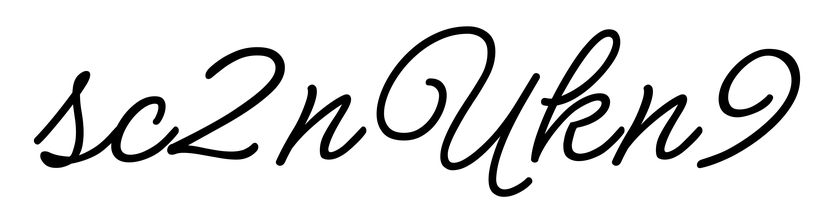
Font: MeowScript-Regular